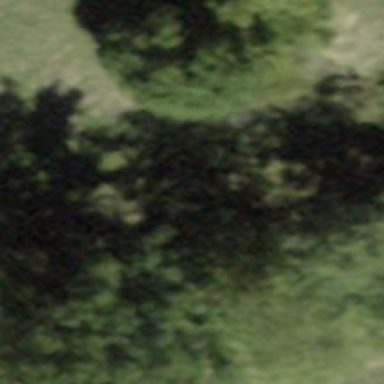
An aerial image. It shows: Forest area.